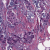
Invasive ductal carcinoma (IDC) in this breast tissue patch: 1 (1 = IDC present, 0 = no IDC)